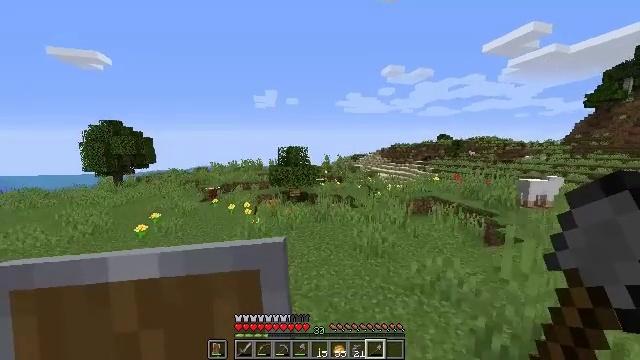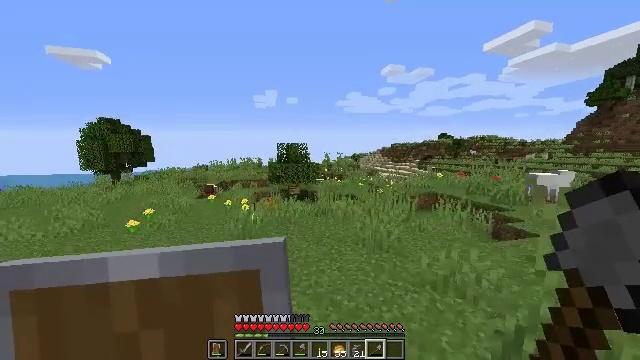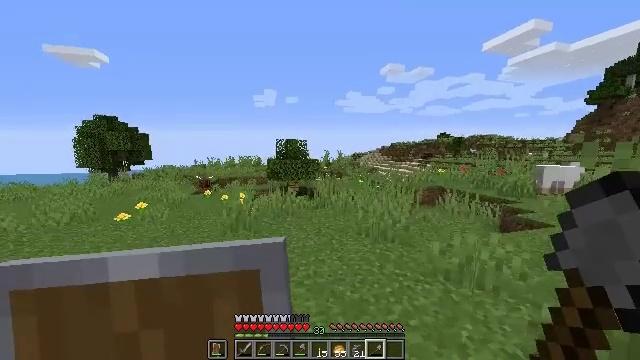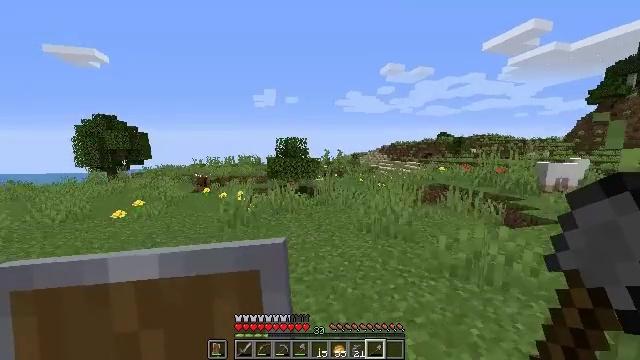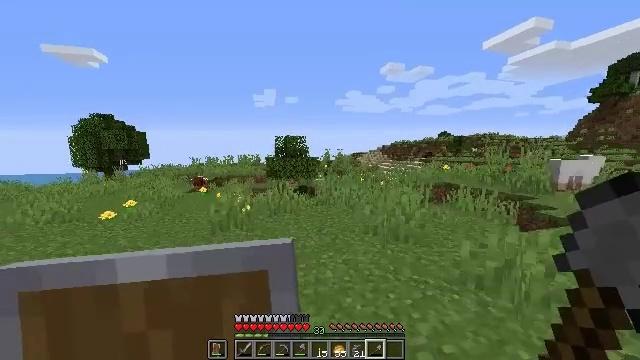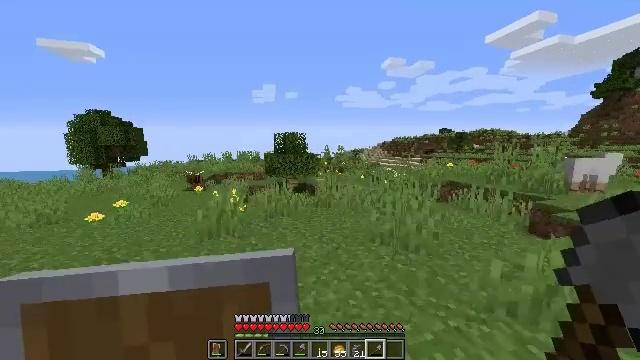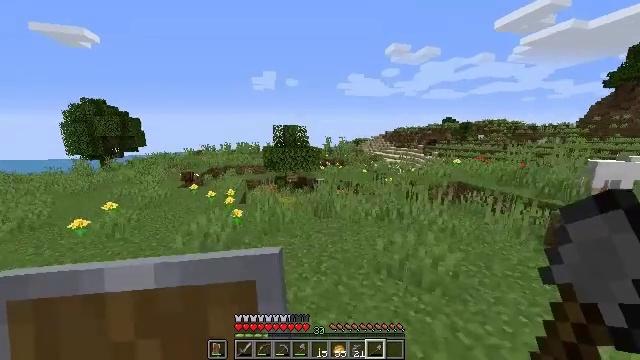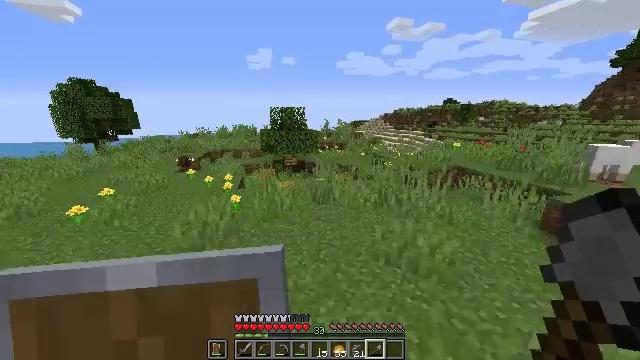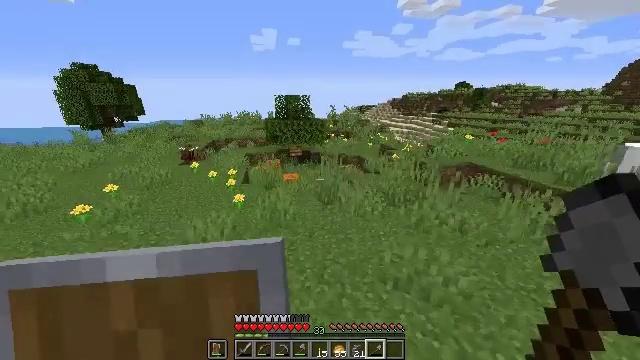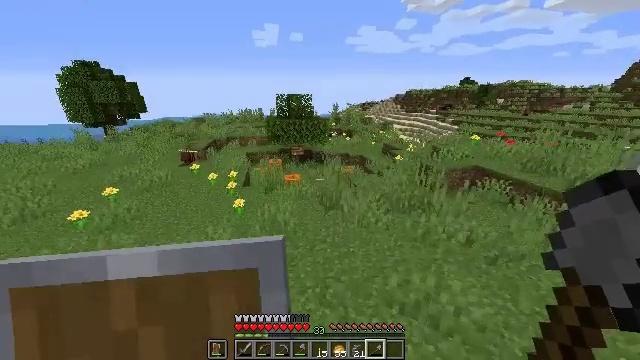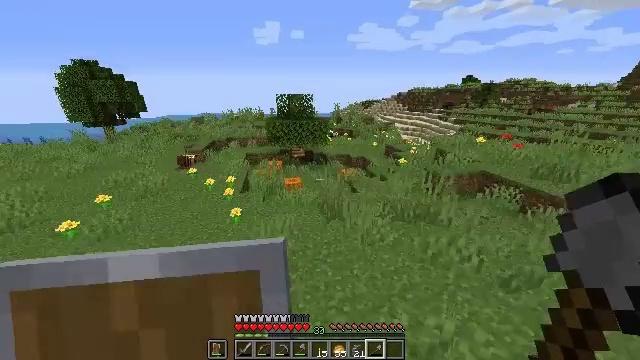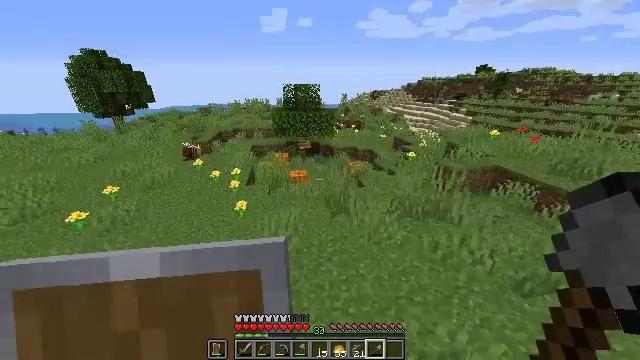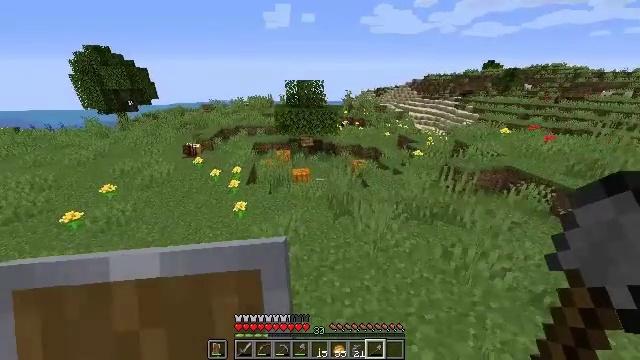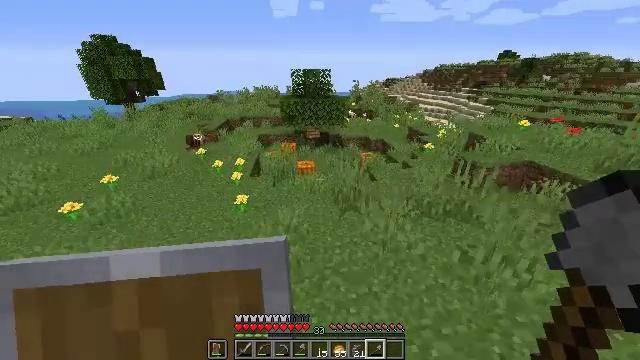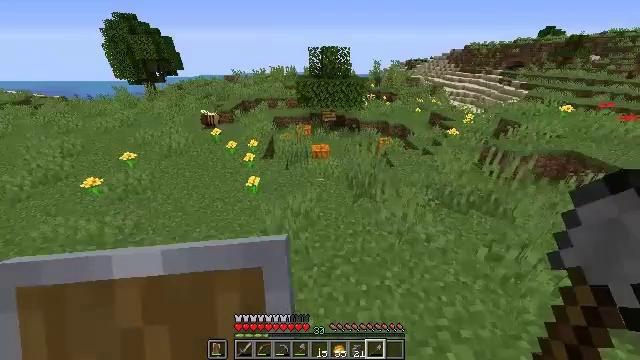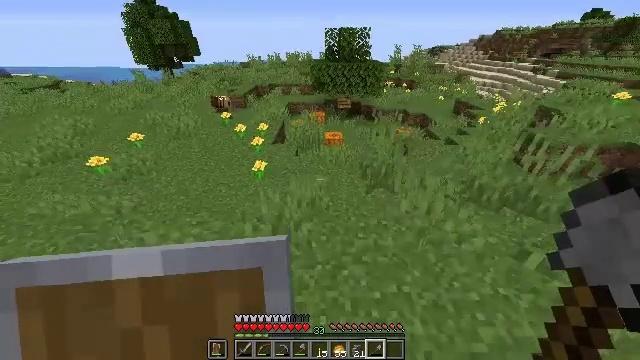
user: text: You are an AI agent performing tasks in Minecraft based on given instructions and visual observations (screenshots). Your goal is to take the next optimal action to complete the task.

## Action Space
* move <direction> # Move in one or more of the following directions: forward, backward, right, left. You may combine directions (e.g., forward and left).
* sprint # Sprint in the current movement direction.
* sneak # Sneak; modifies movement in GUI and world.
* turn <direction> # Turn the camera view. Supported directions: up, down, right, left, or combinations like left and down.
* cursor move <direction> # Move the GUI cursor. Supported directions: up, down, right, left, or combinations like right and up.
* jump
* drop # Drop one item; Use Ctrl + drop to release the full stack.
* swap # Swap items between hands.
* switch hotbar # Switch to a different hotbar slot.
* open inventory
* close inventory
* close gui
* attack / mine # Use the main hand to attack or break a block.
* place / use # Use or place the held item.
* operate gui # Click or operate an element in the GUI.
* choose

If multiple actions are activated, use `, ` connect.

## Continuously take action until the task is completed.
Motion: motion action
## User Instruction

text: Gather a pumpkin block.
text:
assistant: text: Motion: move forward
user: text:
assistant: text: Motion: move forward
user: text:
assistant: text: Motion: move forward
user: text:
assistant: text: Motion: move forward
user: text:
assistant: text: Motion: move forward
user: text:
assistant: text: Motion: move forward, turn down, jump
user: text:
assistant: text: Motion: move forward, turn down, jump
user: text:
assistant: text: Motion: move forward, turn left and down, jump
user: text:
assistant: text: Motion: move forward
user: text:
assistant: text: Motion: move forward
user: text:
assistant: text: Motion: move forward, turn left and down
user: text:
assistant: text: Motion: move forward
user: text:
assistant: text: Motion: move forward, turn left and down
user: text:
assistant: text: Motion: move forward, turn left and down
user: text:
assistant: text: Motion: move forward, turn left and down
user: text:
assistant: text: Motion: move forward
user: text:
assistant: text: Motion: move forward
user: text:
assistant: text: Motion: move forward, turn left, jump
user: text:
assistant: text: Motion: move forward, jump
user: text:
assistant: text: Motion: move forward
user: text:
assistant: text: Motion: move forward, switch to hotbar 4
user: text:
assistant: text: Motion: move forward, switch to hotbar 4
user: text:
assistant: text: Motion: move forward
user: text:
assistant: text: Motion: move forward
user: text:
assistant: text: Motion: move forward, turn right and down
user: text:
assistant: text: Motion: move forward, turn down
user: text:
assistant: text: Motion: move forward
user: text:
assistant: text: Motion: move forward, turn right
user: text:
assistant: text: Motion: move forward
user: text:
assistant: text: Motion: move forward